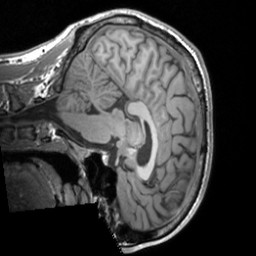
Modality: T1w
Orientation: sagittal
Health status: healthy
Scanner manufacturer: siemens
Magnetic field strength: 3 T
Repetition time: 1.9 s
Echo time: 0.00226 s